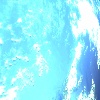
Label: sunburn